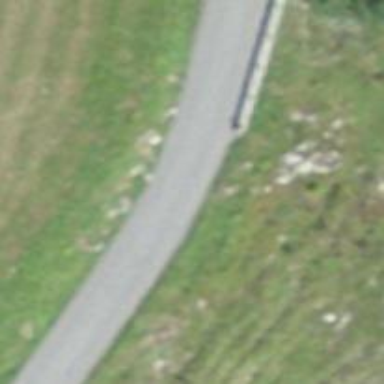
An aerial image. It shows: Unclassified road with paved surface.